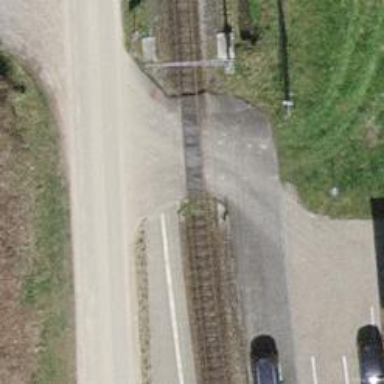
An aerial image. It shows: Railway level crossing.